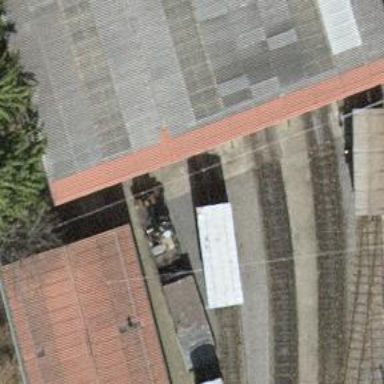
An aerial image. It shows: Preserved railway in service yard.